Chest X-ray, PA view. Patient: 34 years old, sex F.
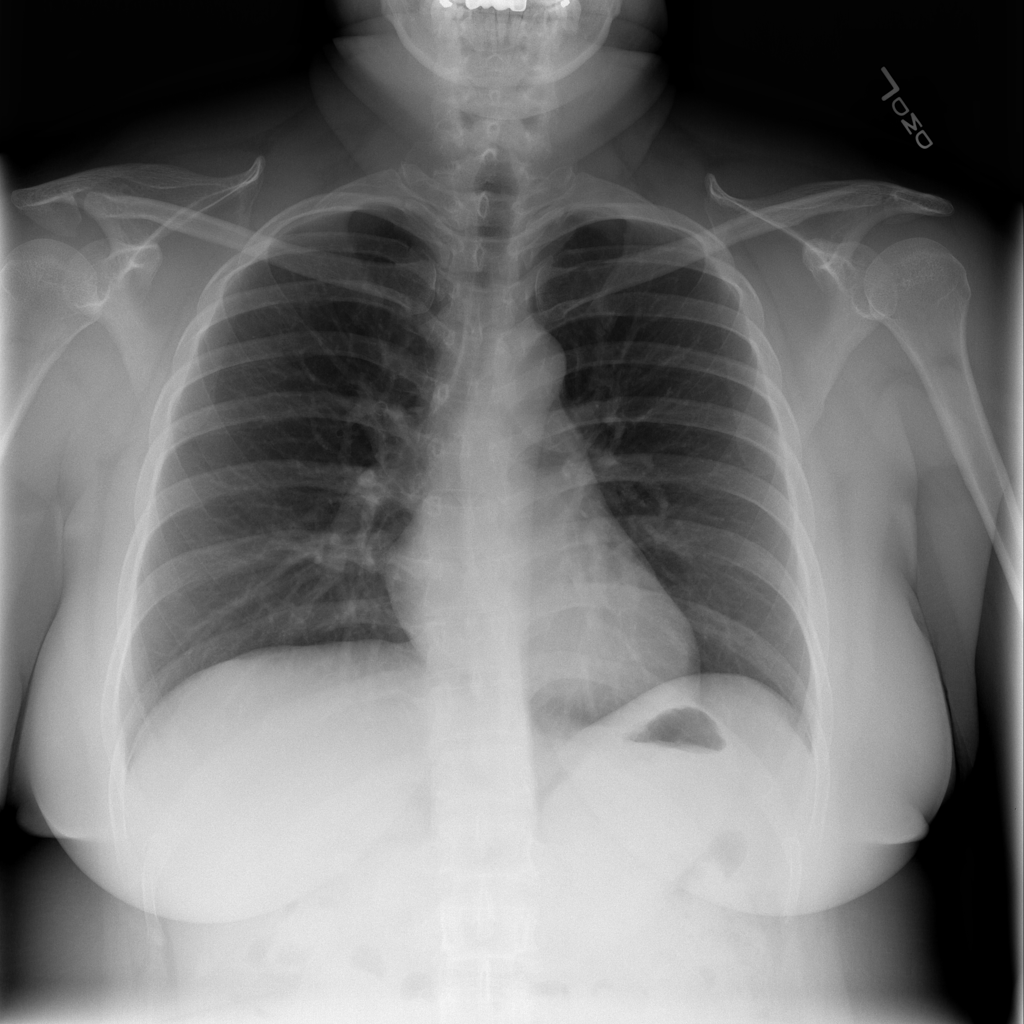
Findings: No Finding